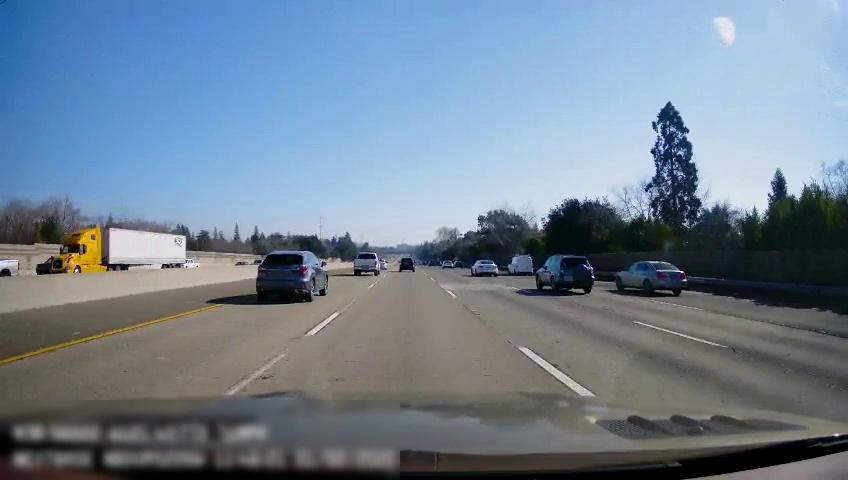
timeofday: Day
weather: Sunny
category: Vehicles | Car
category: Vehicles | Car
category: Vehicles | Truck
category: Vehicles | Truck
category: Vehicles | Car
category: Drivable Space
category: Vehicles | Car
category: Vehicles | Truck
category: Vehicles | Car
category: Vehicles | SUV
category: Vehicles | Van
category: Vehicles | Car
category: Vehicles | SUV
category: Vehicles | Car
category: Vehicles | SUV
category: Lanes | Current Lane
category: Lanes | Current Lane
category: Lanes | Alternate Lane
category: Lanes | Alternate Lane
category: Lanes | Alternate Lane